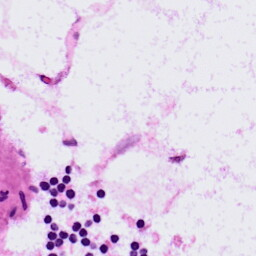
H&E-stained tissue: LymphNode